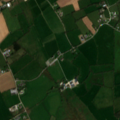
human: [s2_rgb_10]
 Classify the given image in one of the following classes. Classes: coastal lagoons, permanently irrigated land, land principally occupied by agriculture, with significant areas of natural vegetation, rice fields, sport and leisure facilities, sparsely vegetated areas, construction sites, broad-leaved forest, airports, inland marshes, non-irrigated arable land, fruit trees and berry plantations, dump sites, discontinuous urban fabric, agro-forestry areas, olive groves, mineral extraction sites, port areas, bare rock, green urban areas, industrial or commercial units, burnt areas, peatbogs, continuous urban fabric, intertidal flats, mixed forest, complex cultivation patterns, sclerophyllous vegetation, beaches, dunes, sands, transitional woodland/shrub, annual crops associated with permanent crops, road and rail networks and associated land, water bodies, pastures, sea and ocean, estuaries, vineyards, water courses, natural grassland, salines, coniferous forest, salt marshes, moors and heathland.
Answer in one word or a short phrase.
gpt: non-irrigated arable land, pastures